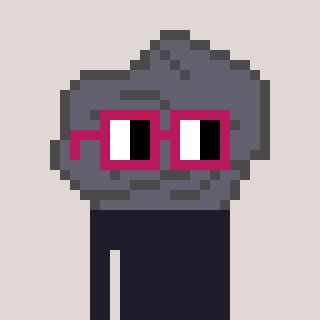
a pixel art character with square dark red glasses, a rock-shaped head and a slimegreen-colored body on a warm background